Field crop: maize
Growth stage: 1
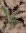
Species: atriplex